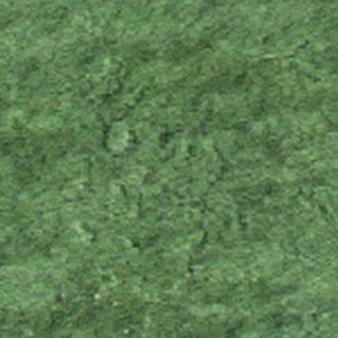
Label: other